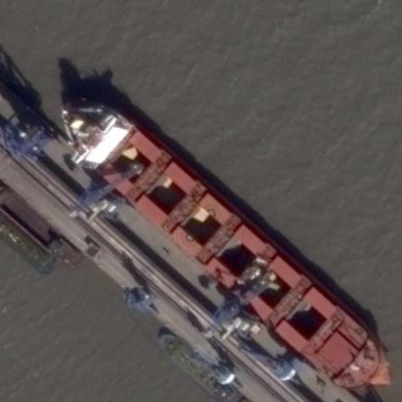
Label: Cargo_ship